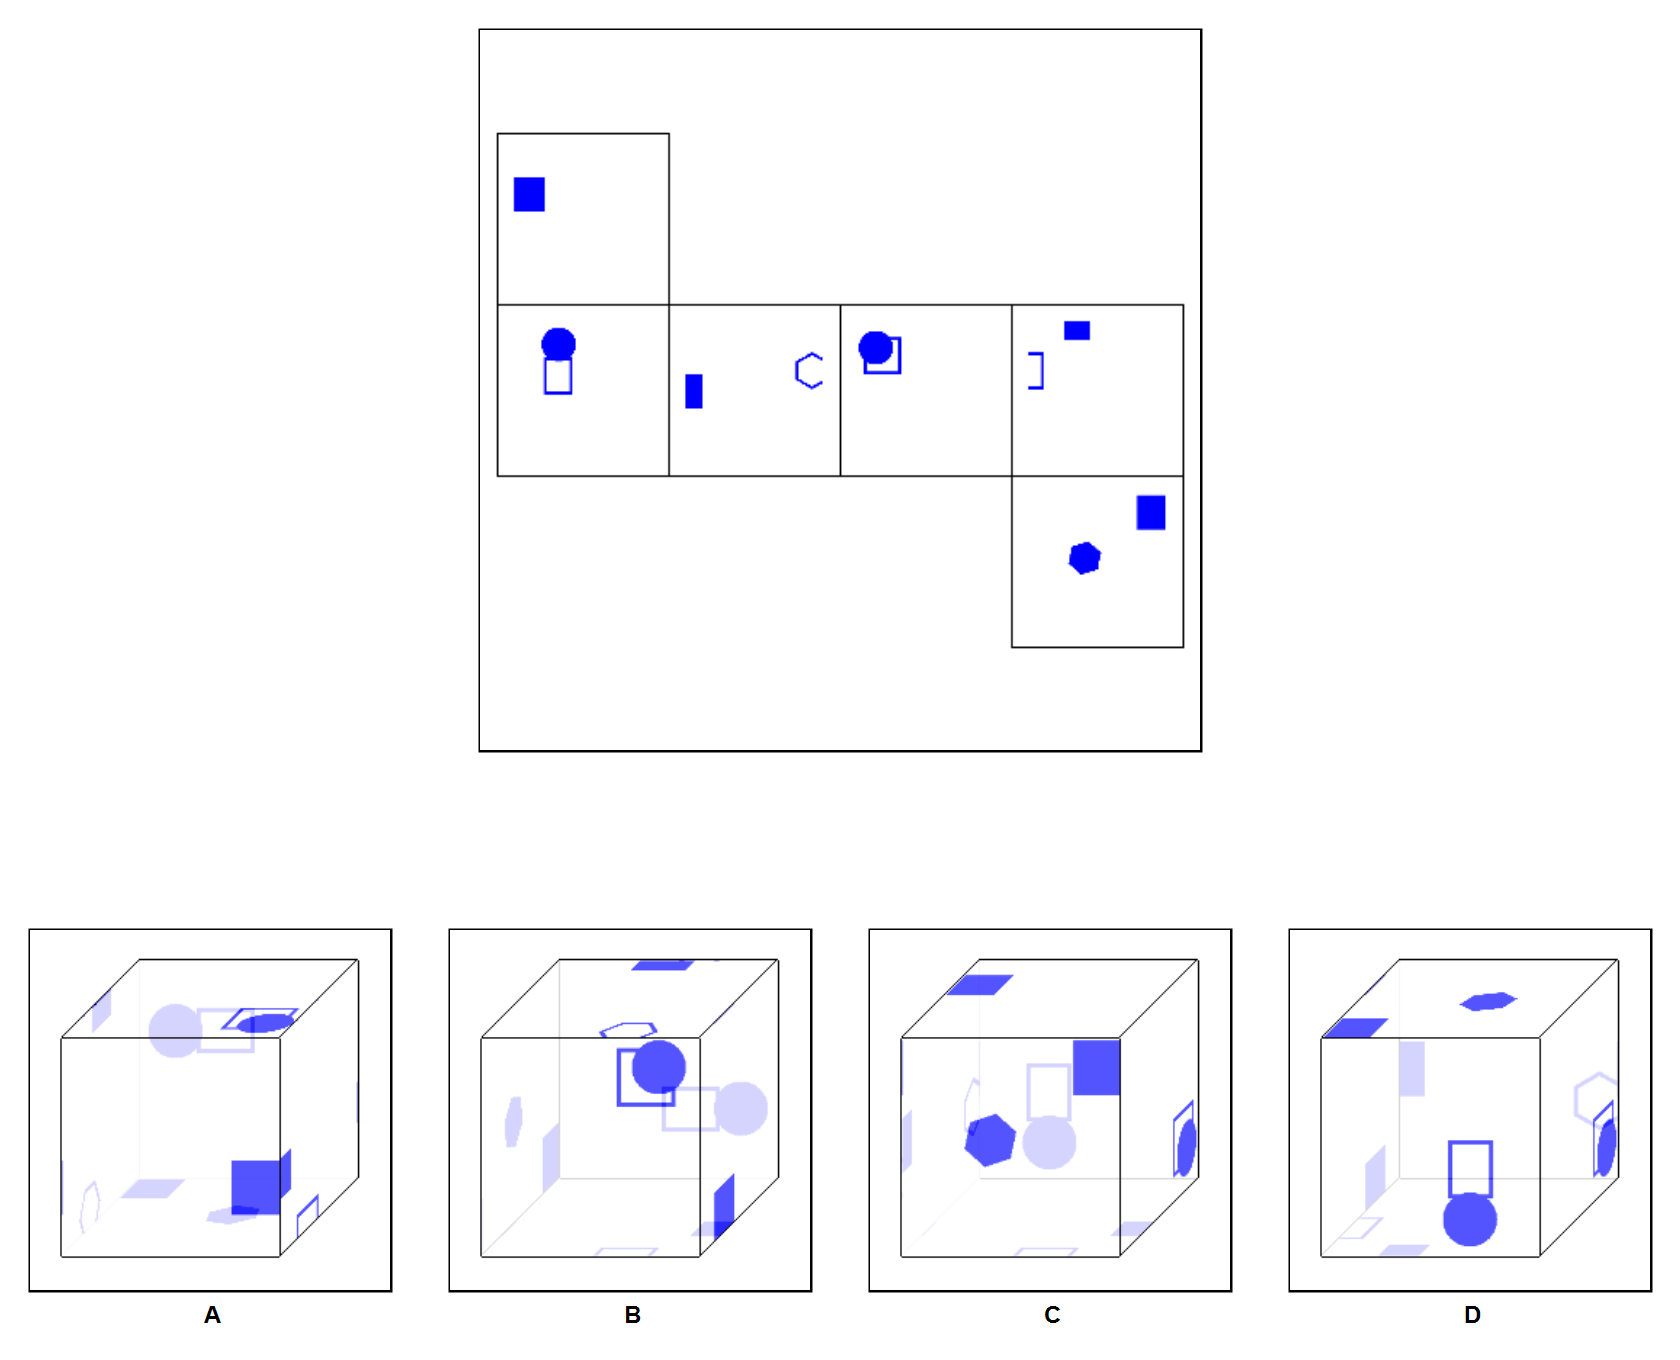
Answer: B